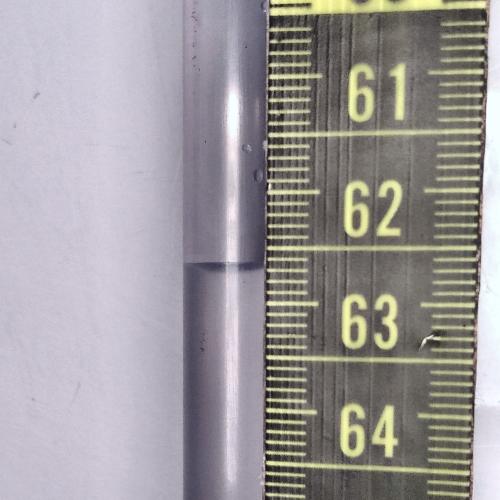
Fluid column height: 62.7 cm